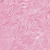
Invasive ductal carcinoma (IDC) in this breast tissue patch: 0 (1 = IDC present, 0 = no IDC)